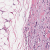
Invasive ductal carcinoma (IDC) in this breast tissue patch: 0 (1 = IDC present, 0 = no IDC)